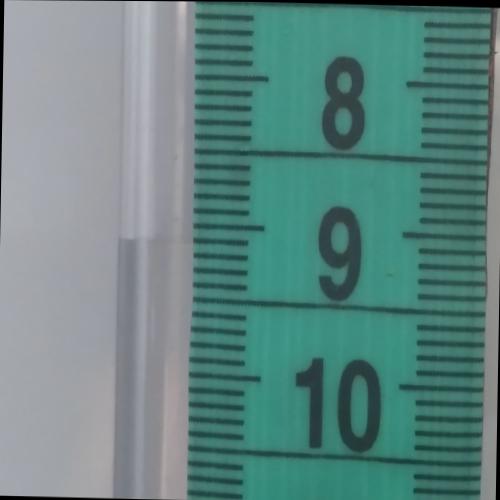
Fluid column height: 9.1 cm